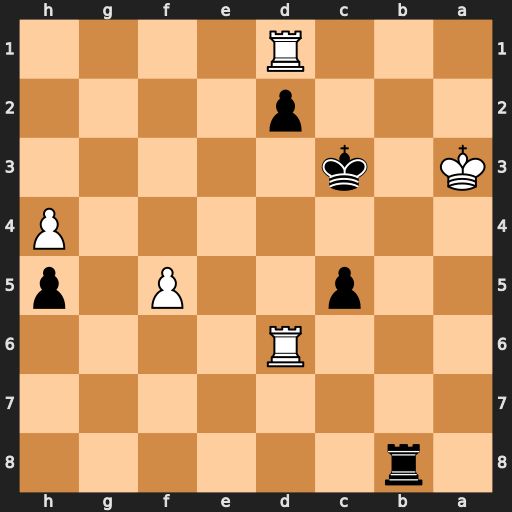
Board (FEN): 1r6/8/3R4/2p2P1p/7P/K1k5/3p4/3R4
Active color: b
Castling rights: -
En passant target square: -
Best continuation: Ra8+ Ra6 Rxa6#